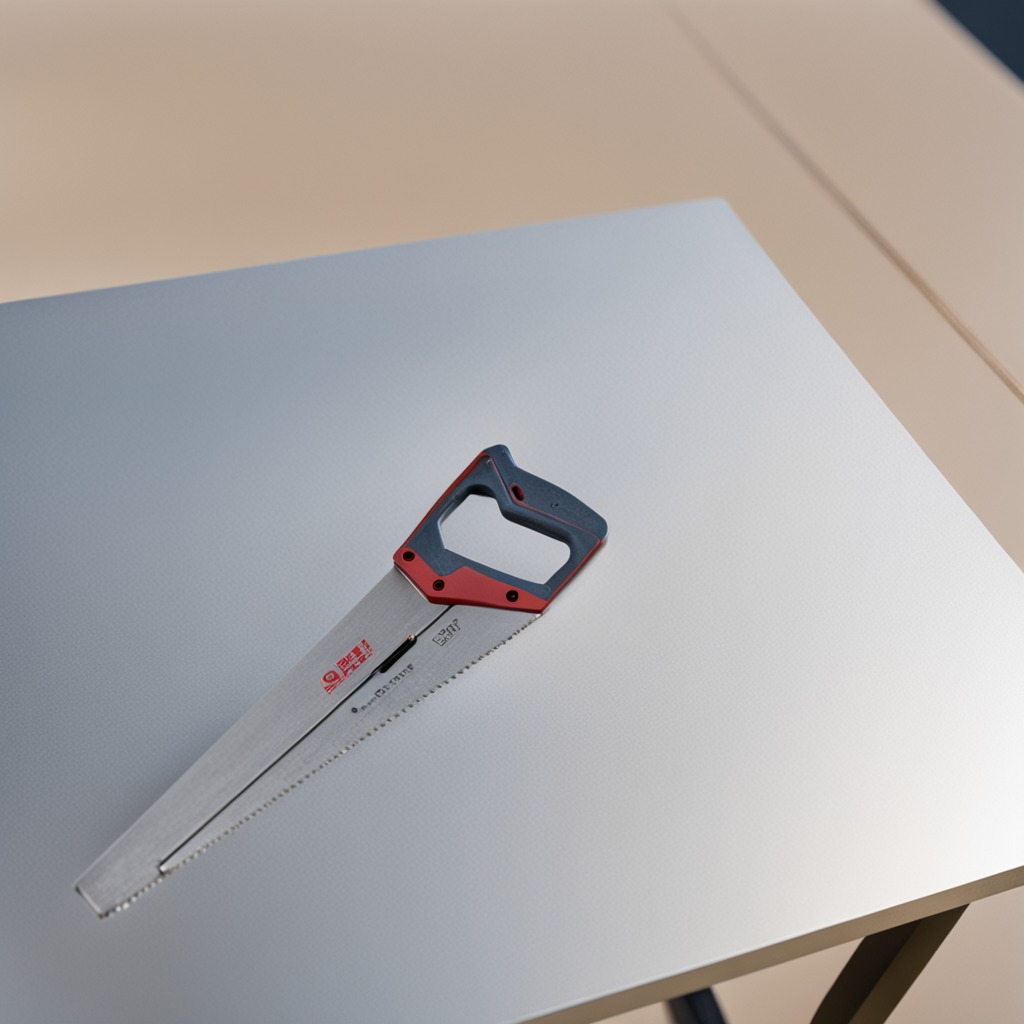
A metal saw is lying on the table.